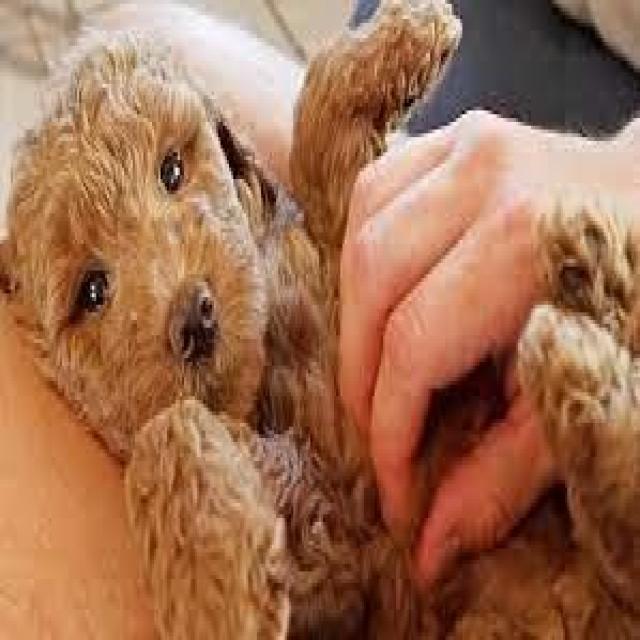
Healthy canine skin — no visible lesions, inflammation, or abnormalities. The skin and coat appear normal.